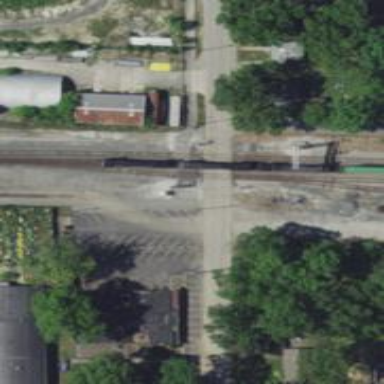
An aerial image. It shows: Crossing for the railway.